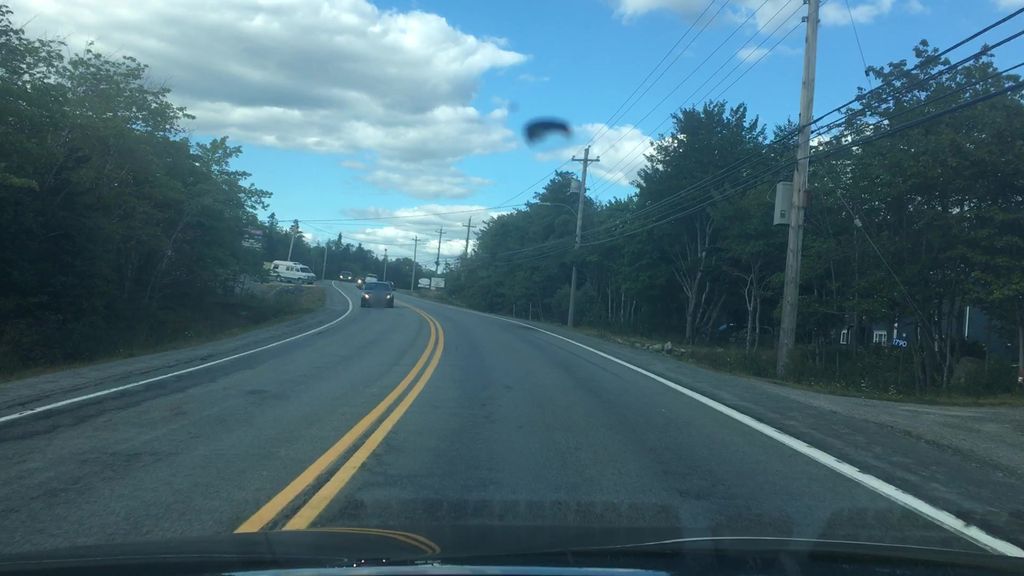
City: halifax